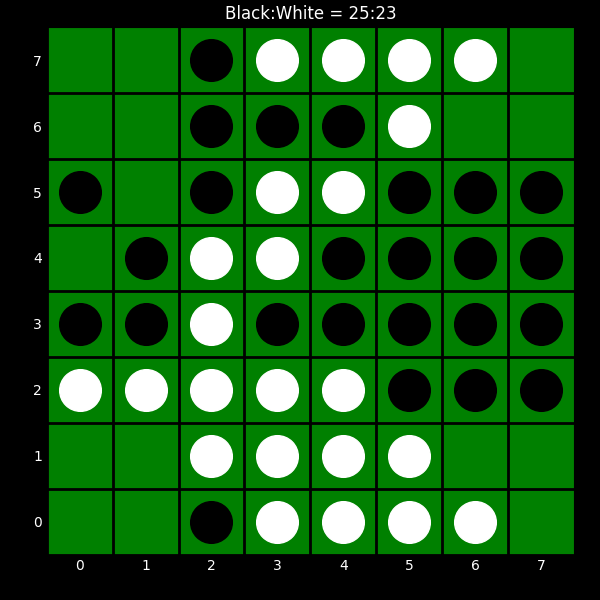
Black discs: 25
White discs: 23